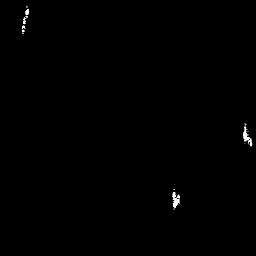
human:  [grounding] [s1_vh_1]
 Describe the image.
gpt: In the satellite image, there is  <ref>1 small ship </ref> <box>[[66, 72, 71, 81, 0]]</box> located at bottom,  <ref>1 small ship </ref> <box>[[6, 1, 12, 14, 0]]</box> located at top left,  <ref>1 small ship </ref> <box>[[93, 50, 99, 57, 0]]</box> located at right.